Question: Say I have the below set of data where I wish to group the Description column based on whether the dates for matching Descriptions are within a few seconds of each other.

The output I'm looking for is the Description and the minimum Date for that group. It is possible that the Description could be the same but the dates might be days different, in this case I would want two outputted rows.
In the case above take a look at the Description "TEST s" where I would want two outputted grouped rows
TEST s 2014-12-04 16:27:44.903
TEST s 2014-12-04 17:21:21.233
Is this possible using Linq?
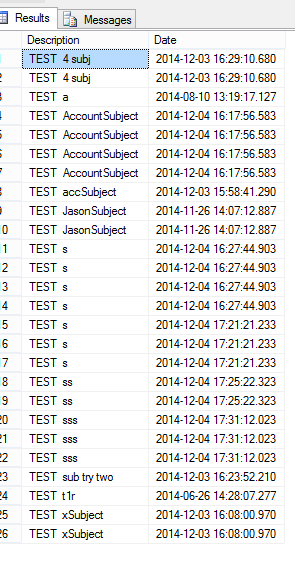
Answer: Try this:
'''
var q = from item in lstMyTable
group item by item.ItemDate.ToString("MM/dd/yyyy HH:mm") into ItemGroup
select new
{
Description = ItemGroup.First().Description,
Date = ItemGroup.OrderBy(x => x.ItemDate).First().ItemDate
};
'''
The above linq query groups by date + hour + minutes, ignoring seconds. The 'OrderBy' applied to 'ItemGroup' ensures that we get the date, as described in the OP.
With this input:
'''
List<MyTable> lstMyTable = new List<MyTable>()
{
new MyTable() { Description = "TEST s", ItemDate = new DateTime(2014, 12, 4, 16, 27, 11) },
new MyTable() { Description = "TEST s", ItemDate = new DateTime(2014, 12, 4, 16, 27, 12) },
new MyTable() { Description = "TEST s", ItemDate = new DateTime(2014, 12, 4, 16, 27, 13) },
new MyTable() { Description = "TEST s", ItemDate = new DateTime(2014, 12, 4, 17, 21, 11) },
new MyTable() { Description = "TEST s", ItemDate = new DateTime(2014, 12, 4, 17, 21, 12) },
new MyTable() { Description = "TEST s", ItemDate = new DateTime(2014, 12, 4, 17, 21, 13) }
};
'''
you get this result:
'''
[0] = { Description = "TEST s", Date = {4/12/2014 4:27:11 pm} }
[1] = { Description = "TEST s", Date = {4/12/2014 5:21:11 pm} }
'''
If you want to also group by description then simply substitue the 'group by' clause with sth like this:
'''
group item by new
{
a = item.ItemDate.ToString("MM/dd/yyyy HH:mm") ,
b = item.Description
} into ItemGroup
'''
Finally, by converting the 'Datetime' field to 'Ticks', you can fiddle with the required time distance between separate records, e.g.
'''
group item by new
{
a = item.ItemDate.Ticks.ToString().Substring(0, item.ItemDate.Ticks.ToString().Length - 10), // instead of .ToString("MM/dd/yyyy HH:mm") ,
b = item.Description
} into ItemGroup
'''
You can play around by varying the number of digits subtracted from 'item.ItemDate.Ticks', substituting e.g. 10 with 9 or 8, etc.